Aerial crown-view tile of a tropical tree (Barro Colorado Island, Panama), acquired 20240716:
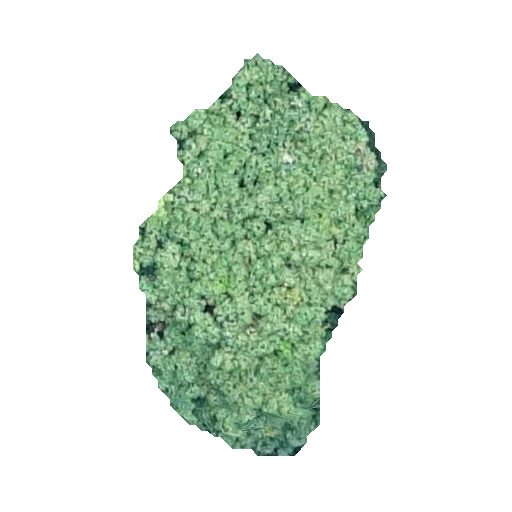
Species: Cecropia insignis
GBIF accepted scientific name: Cecropia insignis
Crown area: 104.857 m²